Question: Sql Server 2012 Express says that "Property MasterDBPath is not available...".
I guess this is why I can't restore backups among other problems.
The message is:

This is the first time I get this message, and I have installed the software in several of my machines successfully.
What could I do to solve it?
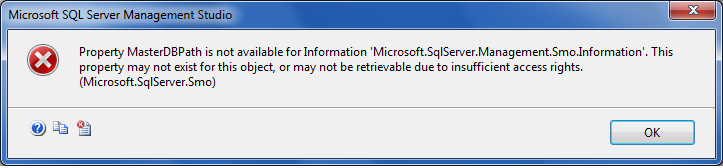
Answer: Install SQL Server 2012 SP1 and see if that fixes it. See <URL>